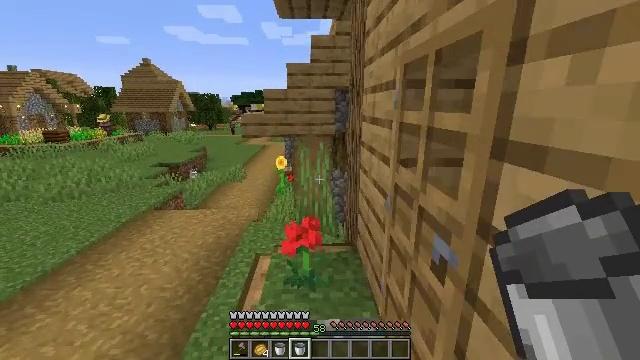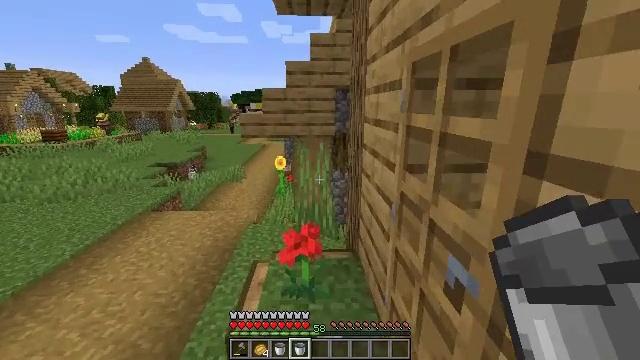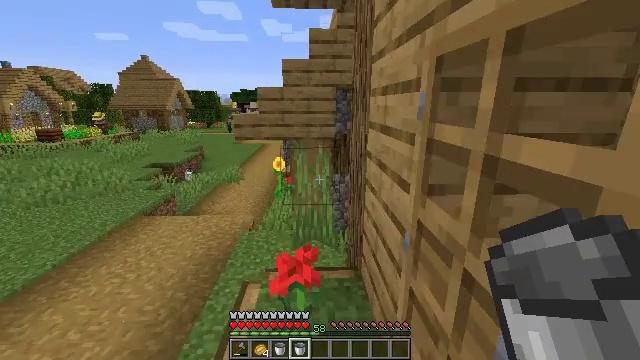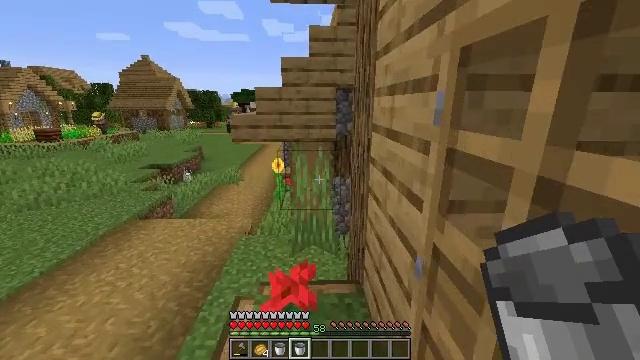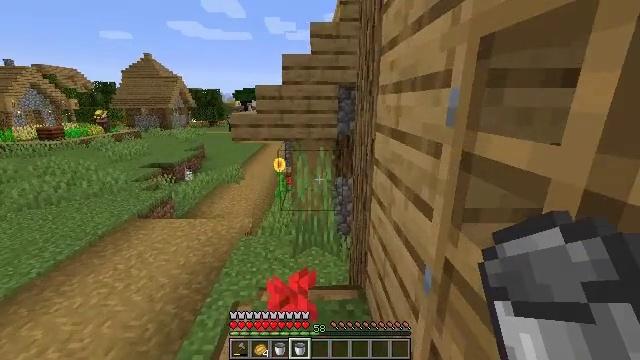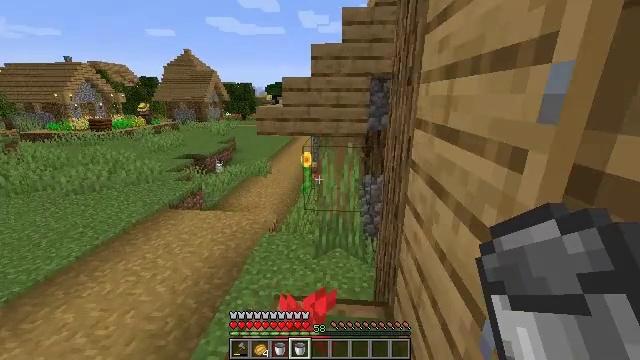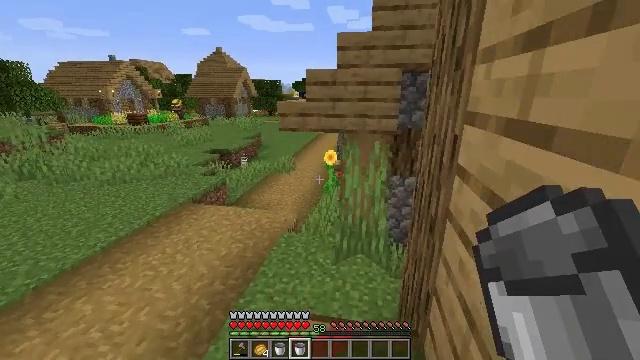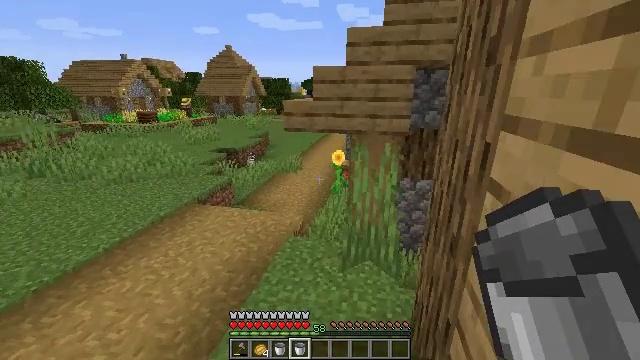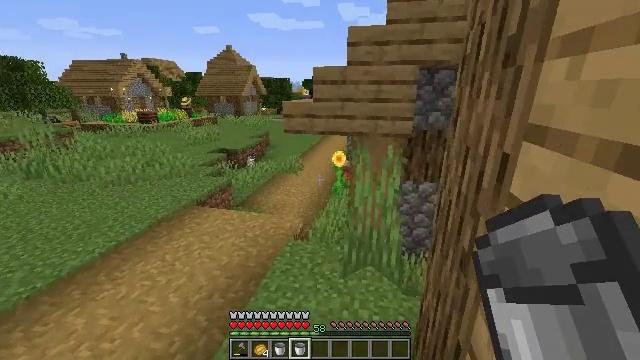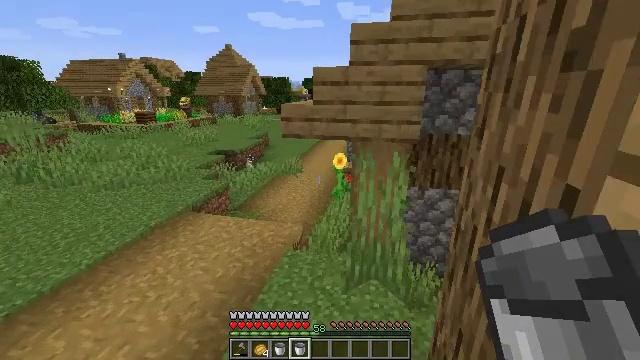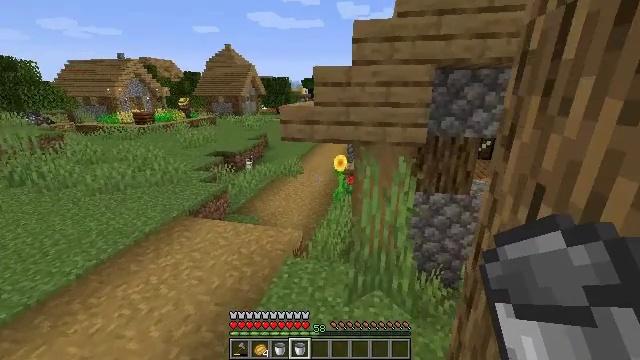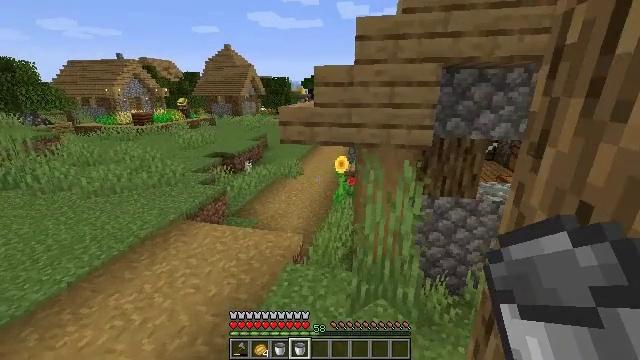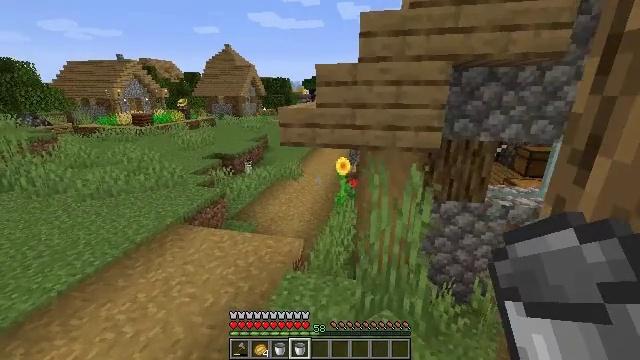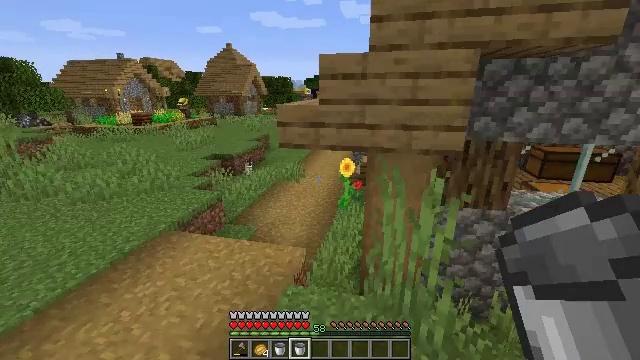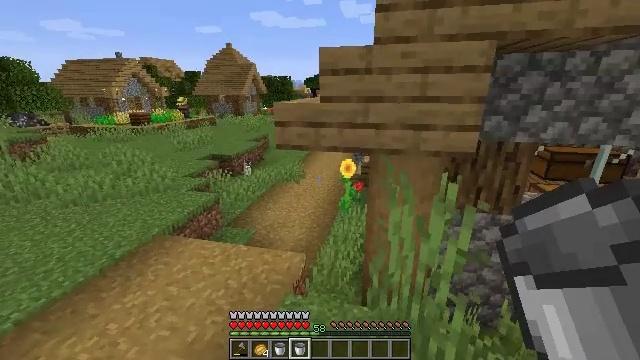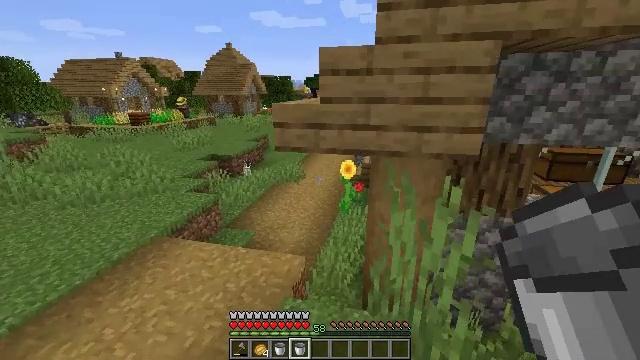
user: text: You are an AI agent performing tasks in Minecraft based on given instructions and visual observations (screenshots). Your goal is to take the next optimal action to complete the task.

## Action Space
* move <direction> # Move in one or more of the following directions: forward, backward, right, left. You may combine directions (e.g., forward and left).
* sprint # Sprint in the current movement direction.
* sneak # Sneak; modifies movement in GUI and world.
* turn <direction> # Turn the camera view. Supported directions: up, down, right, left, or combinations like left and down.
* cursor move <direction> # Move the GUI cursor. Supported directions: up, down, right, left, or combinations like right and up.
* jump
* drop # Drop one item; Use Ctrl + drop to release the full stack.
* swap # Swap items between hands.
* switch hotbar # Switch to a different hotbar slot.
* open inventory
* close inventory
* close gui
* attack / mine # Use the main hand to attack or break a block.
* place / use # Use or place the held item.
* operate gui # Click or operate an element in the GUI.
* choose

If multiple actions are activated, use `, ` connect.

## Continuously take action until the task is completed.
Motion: motion action
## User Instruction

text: Make pumpkin seeds from a pumpkin using the crafting menu.
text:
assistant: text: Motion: move forward
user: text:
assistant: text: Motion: move forward
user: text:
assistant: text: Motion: move forward
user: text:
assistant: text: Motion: move forward
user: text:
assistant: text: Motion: move forward, turn left and down
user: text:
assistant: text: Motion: move forward, turn left
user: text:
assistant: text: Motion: move forward, turn left
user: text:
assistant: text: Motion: move forward
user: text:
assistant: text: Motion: move forward
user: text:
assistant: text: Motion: move forward
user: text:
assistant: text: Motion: move forward
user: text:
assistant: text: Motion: move forward
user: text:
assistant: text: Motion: move forward
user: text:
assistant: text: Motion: move forward
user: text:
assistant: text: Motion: move forward
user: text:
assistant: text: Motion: move forward
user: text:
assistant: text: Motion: move forward
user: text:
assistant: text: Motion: move forward
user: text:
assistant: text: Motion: move forward
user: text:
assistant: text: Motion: move forward
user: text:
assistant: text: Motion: move forward
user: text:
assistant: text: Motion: move forward
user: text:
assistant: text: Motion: move forward
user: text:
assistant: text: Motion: move forward, turn right and up
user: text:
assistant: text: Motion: move forward, turn right and up
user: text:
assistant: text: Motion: move forward, turn right
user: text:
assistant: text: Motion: move forward
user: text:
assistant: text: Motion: move forward and move left
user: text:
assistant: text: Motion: move forward and move left
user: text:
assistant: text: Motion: move forward and move left